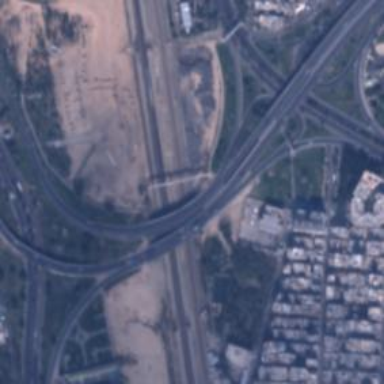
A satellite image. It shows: Motorway junction.